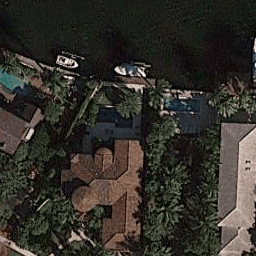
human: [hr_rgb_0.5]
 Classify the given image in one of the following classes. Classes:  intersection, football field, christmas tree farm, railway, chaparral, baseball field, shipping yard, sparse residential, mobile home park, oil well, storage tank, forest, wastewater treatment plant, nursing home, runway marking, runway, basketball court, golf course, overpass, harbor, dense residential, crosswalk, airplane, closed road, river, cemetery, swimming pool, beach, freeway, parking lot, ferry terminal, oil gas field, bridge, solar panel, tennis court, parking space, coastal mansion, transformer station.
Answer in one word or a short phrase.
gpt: coastal mansion